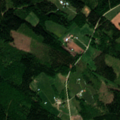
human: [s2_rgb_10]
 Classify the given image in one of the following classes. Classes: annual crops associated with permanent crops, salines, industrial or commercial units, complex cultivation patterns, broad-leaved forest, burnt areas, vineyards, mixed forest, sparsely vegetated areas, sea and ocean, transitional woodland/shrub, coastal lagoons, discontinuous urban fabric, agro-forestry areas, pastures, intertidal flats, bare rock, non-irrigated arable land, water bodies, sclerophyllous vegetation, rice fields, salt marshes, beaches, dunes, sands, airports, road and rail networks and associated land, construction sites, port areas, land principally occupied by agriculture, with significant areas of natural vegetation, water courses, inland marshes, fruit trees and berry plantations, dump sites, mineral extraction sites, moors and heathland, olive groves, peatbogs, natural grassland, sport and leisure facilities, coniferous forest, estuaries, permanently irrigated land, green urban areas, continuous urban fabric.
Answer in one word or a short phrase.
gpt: land principally occupied by agriculture, with significant areas of natural vegetation, coniferous forest, mixed forest